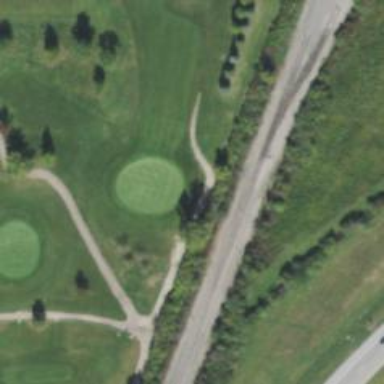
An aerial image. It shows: Path for both roads and golfers.